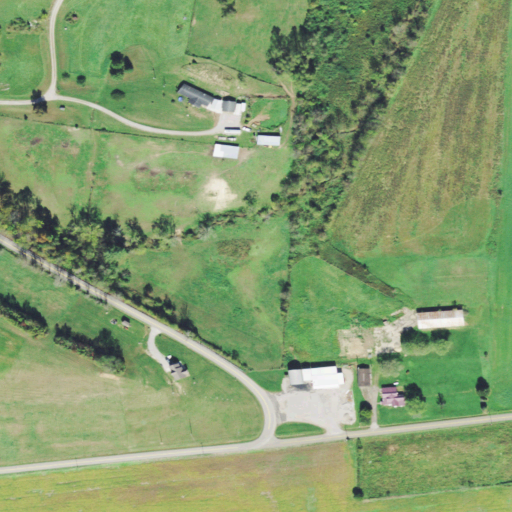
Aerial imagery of valley in Ohio named Honey Hollow containing pasture, open development, low intensity development, medium intensity development, and deciduous forest